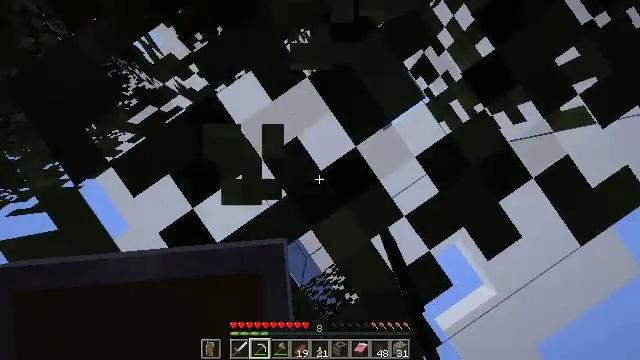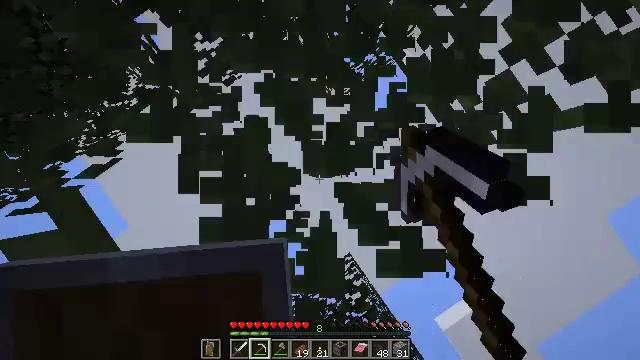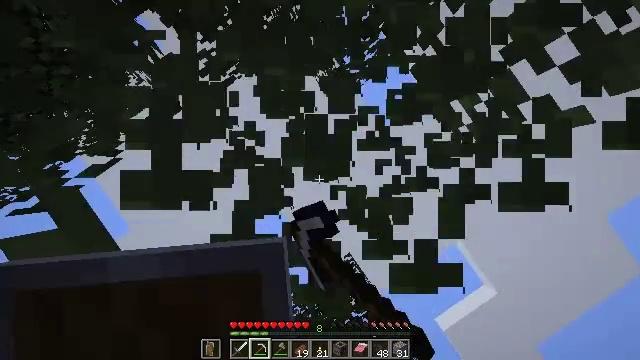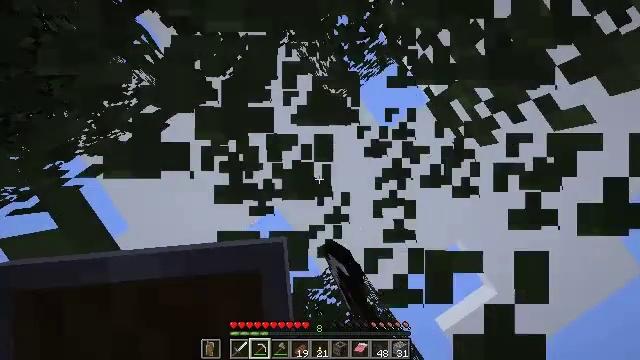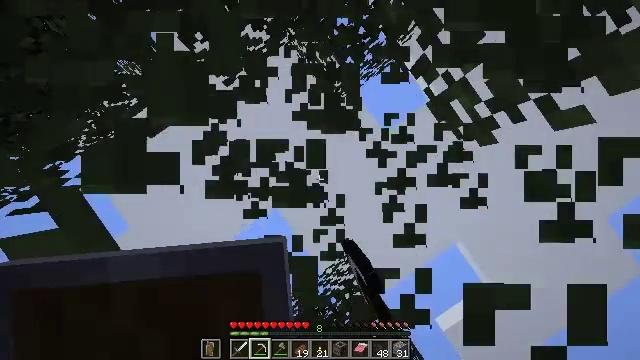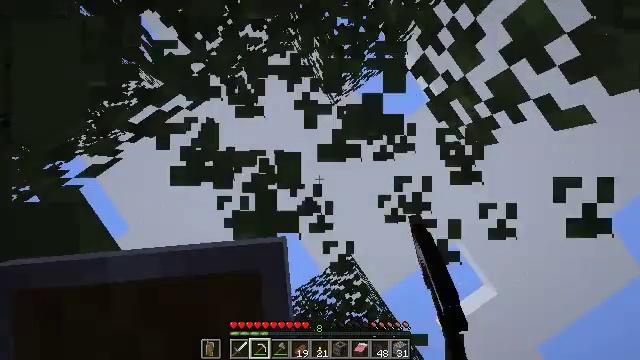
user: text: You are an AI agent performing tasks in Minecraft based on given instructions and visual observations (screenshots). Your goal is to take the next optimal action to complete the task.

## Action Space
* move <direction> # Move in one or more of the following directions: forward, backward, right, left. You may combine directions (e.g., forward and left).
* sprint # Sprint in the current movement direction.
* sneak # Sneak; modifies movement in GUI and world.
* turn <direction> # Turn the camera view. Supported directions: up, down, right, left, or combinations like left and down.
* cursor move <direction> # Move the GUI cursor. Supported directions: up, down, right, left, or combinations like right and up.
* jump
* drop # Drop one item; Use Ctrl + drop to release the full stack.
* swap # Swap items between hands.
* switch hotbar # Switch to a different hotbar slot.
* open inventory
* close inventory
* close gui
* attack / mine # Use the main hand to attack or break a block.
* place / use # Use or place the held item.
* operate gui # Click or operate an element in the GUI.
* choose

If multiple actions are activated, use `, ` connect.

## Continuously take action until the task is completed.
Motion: motion action
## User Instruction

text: Gather birch leaves using hands or shears.
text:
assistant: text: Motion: attack / mine
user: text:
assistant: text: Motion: attack / mine
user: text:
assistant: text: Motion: attack / mine
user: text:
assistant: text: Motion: attack / mine
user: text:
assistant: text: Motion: attack / mine
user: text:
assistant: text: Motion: attack / mine